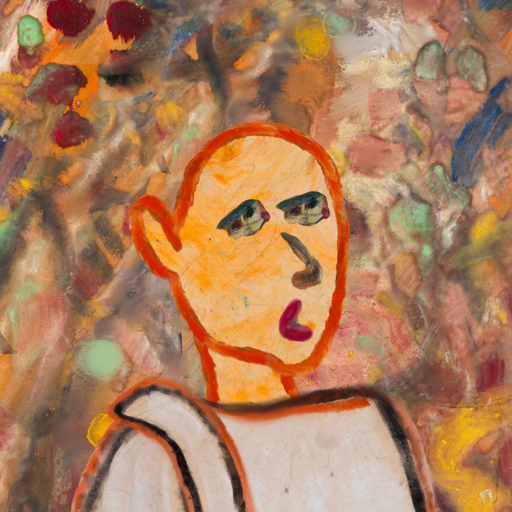
Background: Mother_And_Son_Mother, Head And Neck Side: Experience, Face Side: Pipe, Bust: Roy_Bahadur, Hair Side: Blank, Head Accessory: Blank, Second Necklace: Blank, Necklace: Blank, Baby: Blank